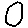
Label: moon